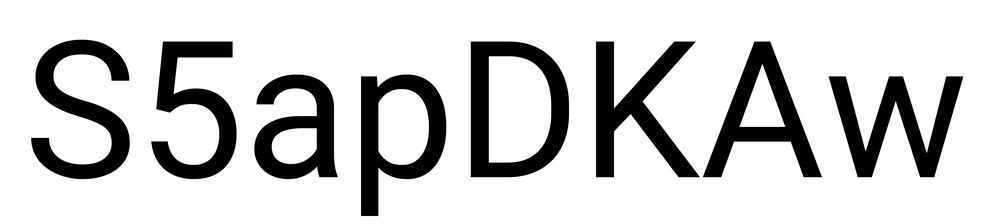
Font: Roboto_Regular